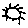
Label: sun